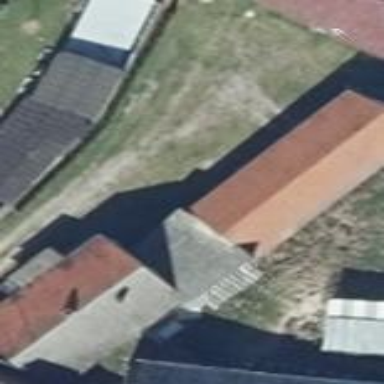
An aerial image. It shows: Flat roof building with grey roof.